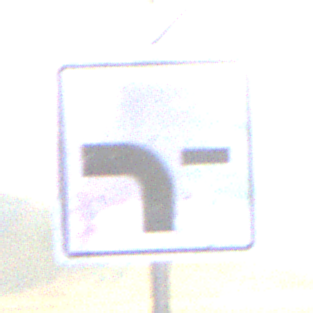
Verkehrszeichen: VerlaufVorfahrtsstrasse6
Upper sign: Vorfahrtsstrasse
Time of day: SunriseSunset
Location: Outdoor (Nature)
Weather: Clear
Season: NotSpecified
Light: Natural